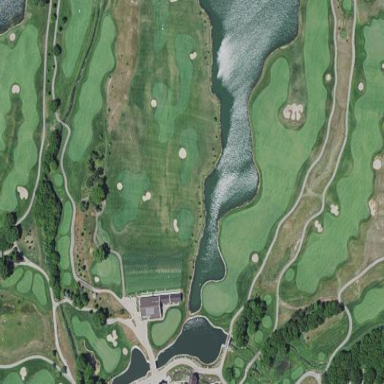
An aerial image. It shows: Grassy area used as driving range for golf.